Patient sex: F
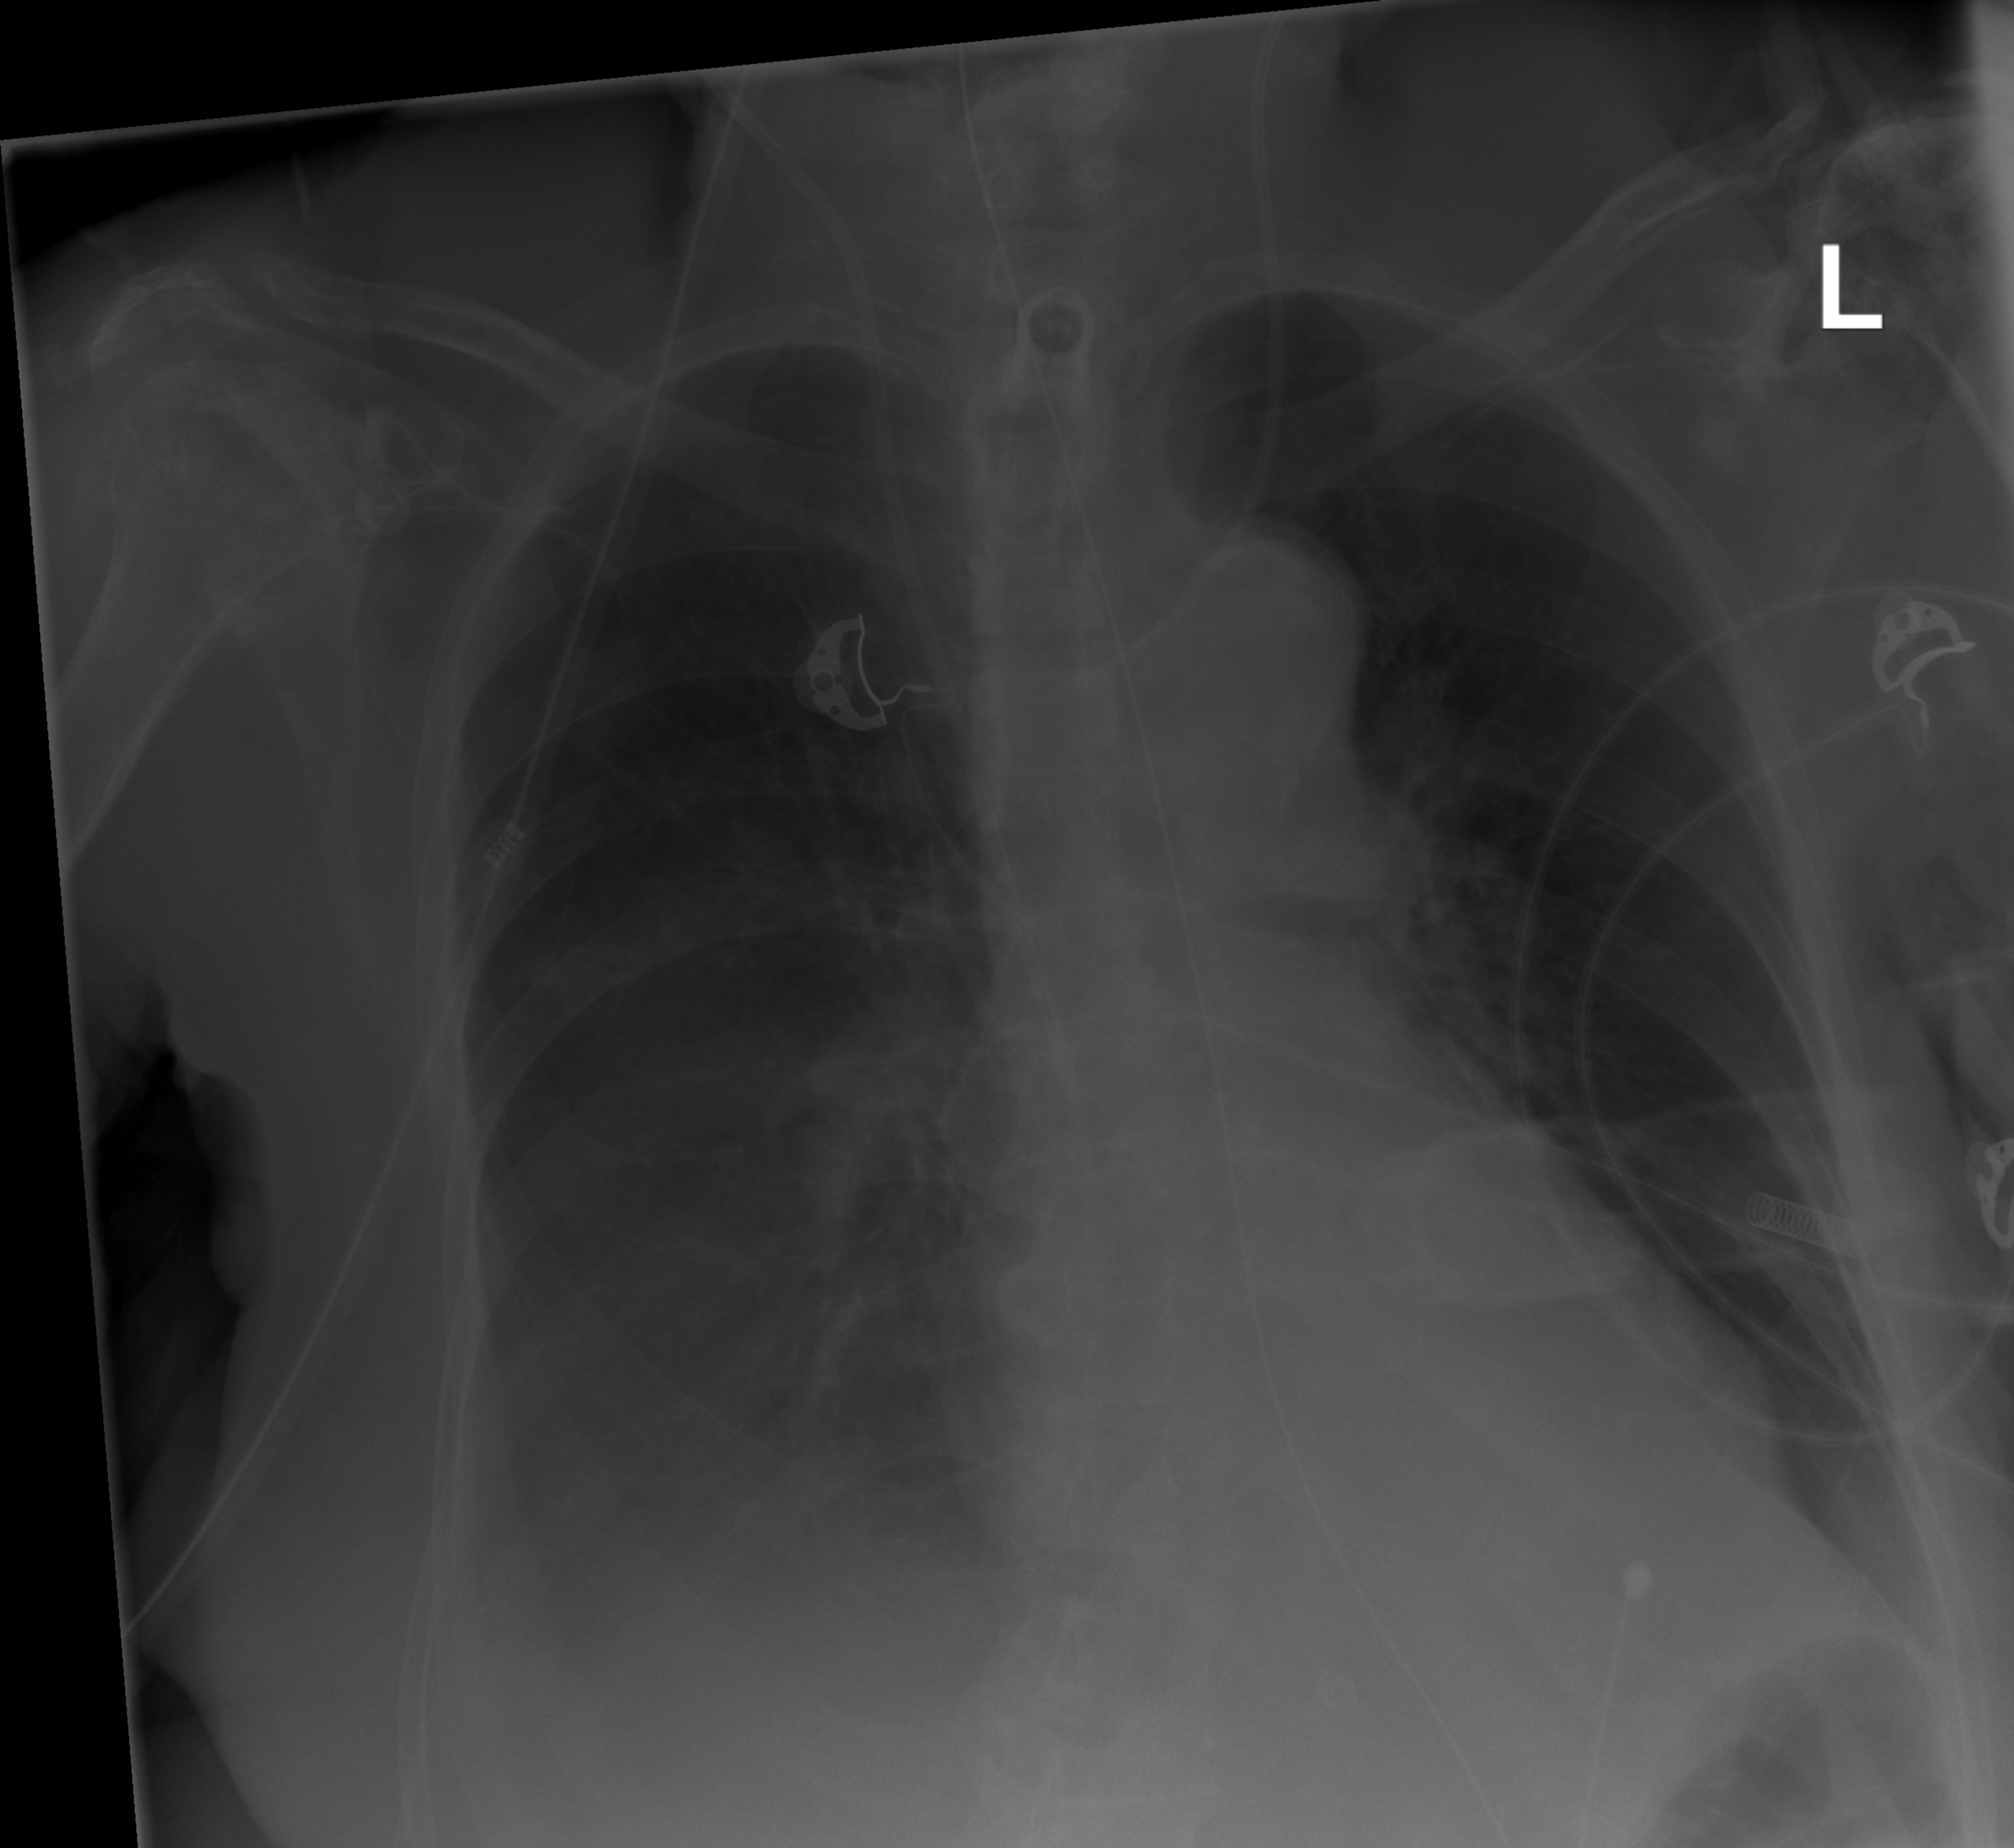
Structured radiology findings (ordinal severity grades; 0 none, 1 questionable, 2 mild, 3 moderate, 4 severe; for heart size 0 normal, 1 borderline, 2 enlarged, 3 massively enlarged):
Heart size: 0
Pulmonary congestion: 0
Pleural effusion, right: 3
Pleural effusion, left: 0
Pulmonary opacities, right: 0
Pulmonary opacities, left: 0
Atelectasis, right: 0
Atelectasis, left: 0